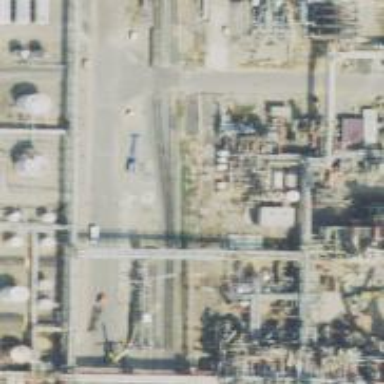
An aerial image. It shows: Railway yard.